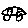
Label: car